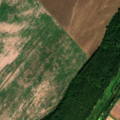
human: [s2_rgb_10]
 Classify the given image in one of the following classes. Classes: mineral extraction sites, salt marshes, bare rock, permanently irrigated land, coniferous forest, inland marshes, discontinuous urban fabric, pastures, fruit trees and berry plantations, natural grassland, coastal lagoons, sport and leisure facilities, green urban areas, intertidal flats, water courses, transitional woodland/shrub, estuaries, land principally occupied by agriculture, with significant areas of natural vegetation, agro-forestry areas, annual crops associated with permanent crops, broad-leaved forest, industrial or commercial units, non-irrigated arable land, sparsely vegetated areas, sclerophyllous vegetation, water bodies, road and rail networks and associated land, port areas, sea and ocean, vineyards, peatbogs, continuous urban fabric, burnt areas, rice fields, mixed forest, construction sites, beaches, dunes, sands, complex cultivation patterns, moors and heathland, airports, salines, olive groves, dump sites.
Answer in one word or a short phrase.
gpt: non-irrigated arable land, broad-leaved forest, transitional woodland/shrub